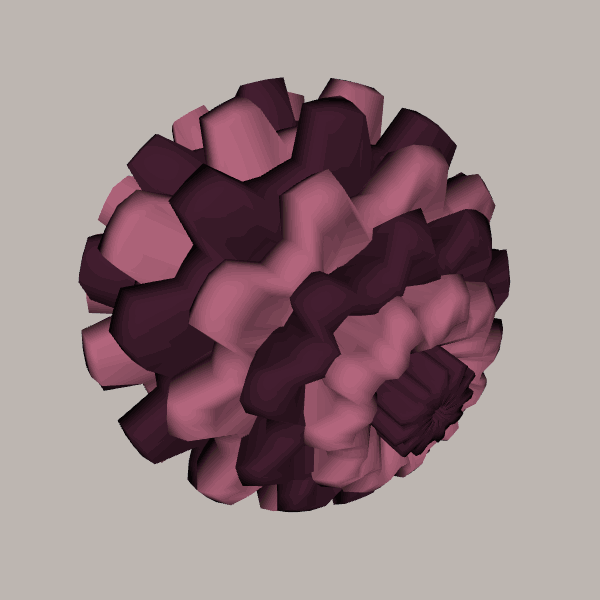
Background: light